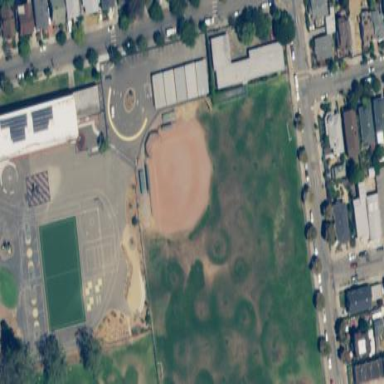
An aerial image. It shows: Grass pitch used for baseball.